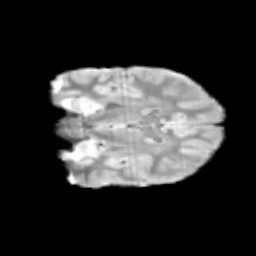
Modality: T2w
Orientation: coronal
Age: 10
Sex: male
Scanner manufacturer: siemens
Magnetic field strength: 3 T
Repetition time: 3.8 s
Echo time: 0.07 s